Question: Certain streamed videos from YouTube display squashed and double in MPMoviePlayer as shown in the following screen shot, and other videos produced at the same time and hosted in the same way work fine in the same view. If I go to the YouTube url directly in safari, it sometimes works fine and sometimes presents the exact same issue. One thing I notice in the failing urls is that they specify algorithm=throttle-factor, but I can't seem to edit the YouTube embedded url without breaking it. How can I fix this?

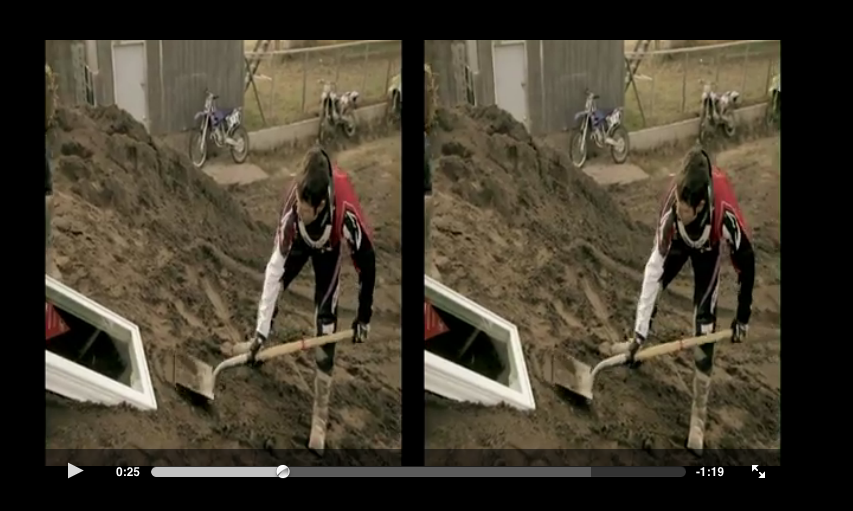
Answer: I was using the HCYouTubeParser library (https://github.com/hellozimi/HCYoutubeParser), and it was returning two urls for each size. For some videos, it had one url for the medium size contain 'algorithm=throttle-factor' and another one that did not. Adding the following code inside 'HCYoutubeParser.m' 'h264videosWithYoutubeURL:' makes sure that only un-throttled video urls are outputted.
'''
BOOL throttled = [url rangeOfString:@"algorithm=throttle-factor"].location != NSNotFound;
if(!throttled)
[videoDictionary setObject:url forKey:quality];
'''
This works, but since I don't know why these videos fail or what the ramifications are, I have not submitted the change to hellozimi.